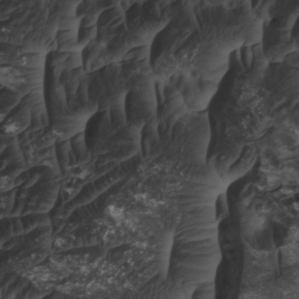
Label: non_frost